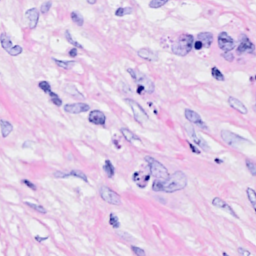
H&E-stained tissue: Breast